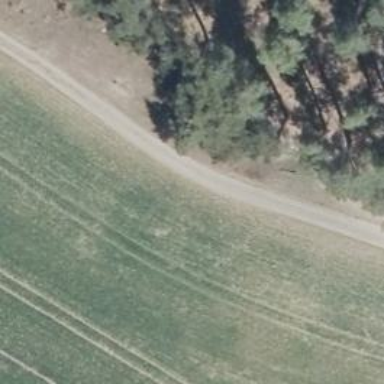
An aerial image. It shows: Track road with grade4 tracktype.